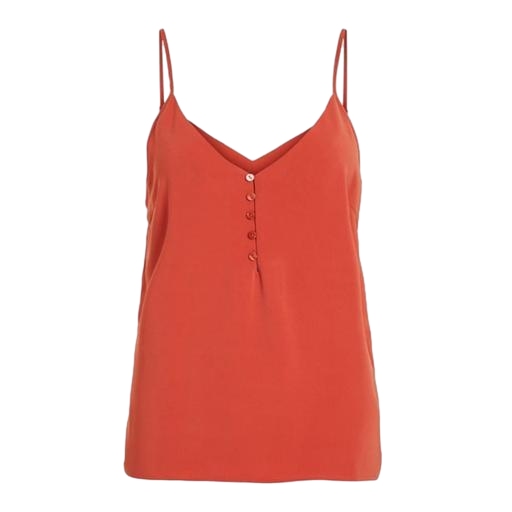
orange tank top, sleeveless and dark peach color, burnt orange top, white background